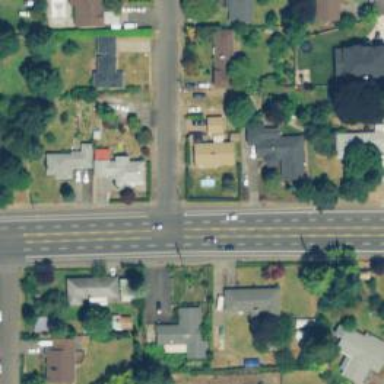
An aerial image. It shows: Secondary road with sidewalk on the left.